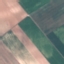
Label: AnnualCrop